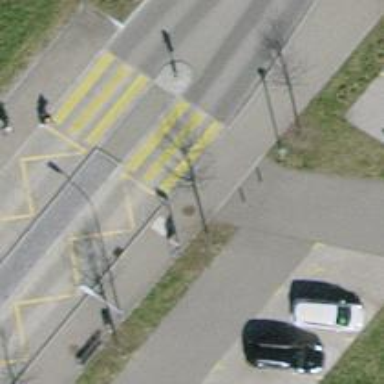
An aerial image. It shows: Bus stop with platform for public transport.